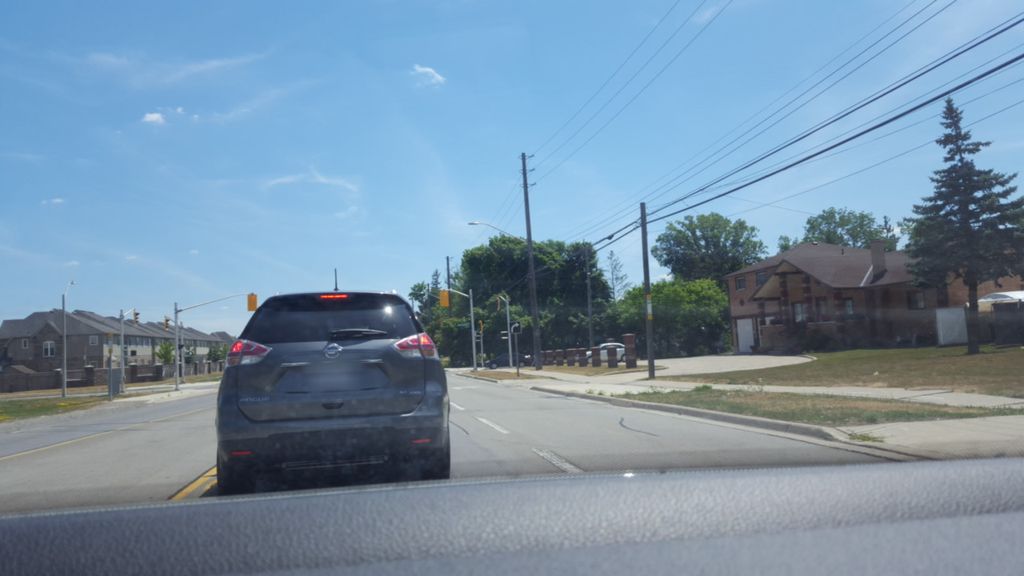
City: hamilton